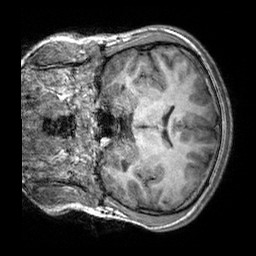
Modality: T1w
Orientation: coronal
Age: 19
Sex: male
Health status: healthy
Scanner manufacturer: siemens
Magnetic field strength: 3 T
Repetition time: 2.3 s
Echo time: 0.00303 s